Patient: sex F, age 68
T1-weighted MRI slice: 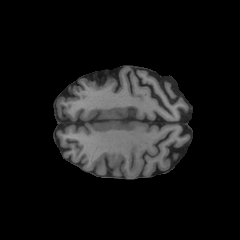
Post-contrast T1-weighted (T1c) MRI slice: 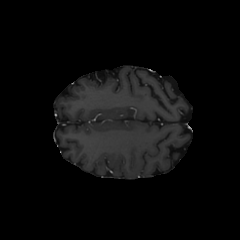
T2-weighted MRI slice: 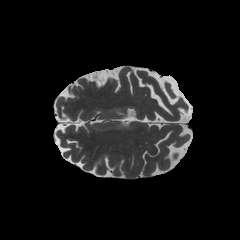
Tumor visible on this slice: no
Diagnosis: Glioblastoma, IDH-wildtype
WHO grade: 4